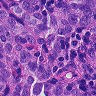
Metastatic tissue present: yes